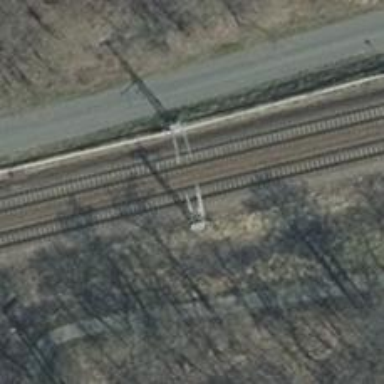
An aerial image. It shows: Railway milestone with catenary mast.